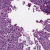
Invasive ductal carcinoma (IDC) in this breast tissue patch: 1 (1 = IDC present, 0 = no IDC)